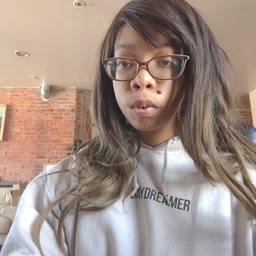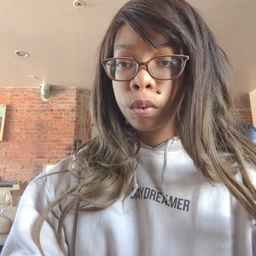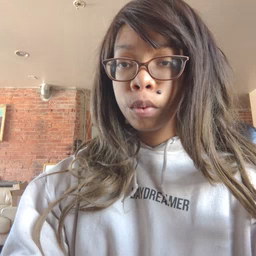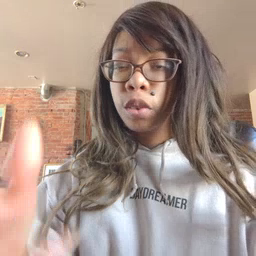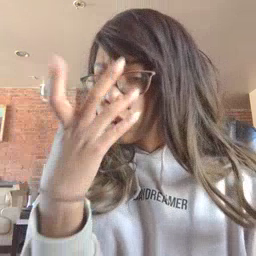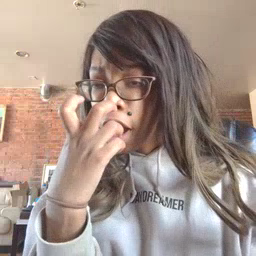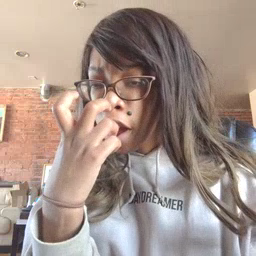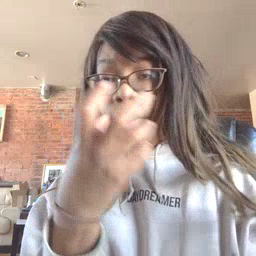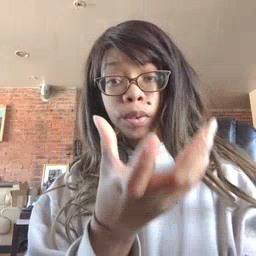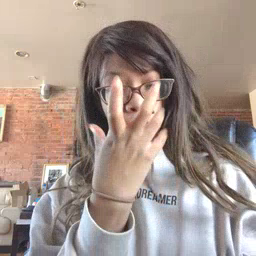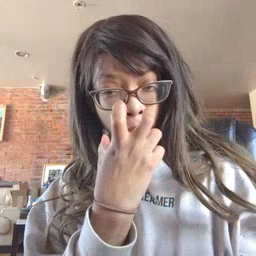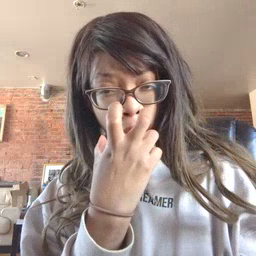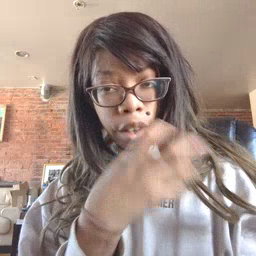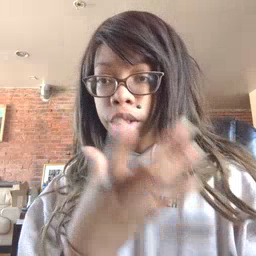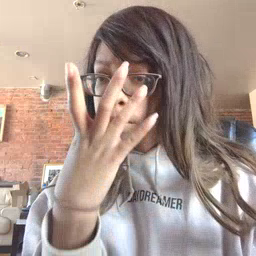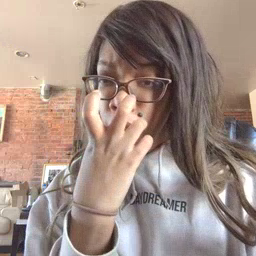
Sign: mad